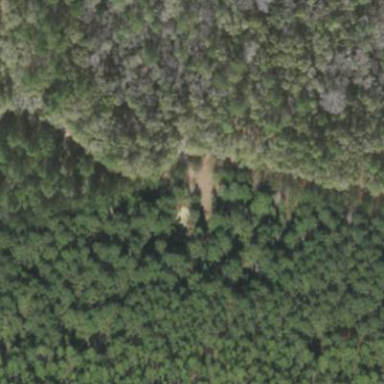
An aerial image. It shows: Needle-leaved woodland.